Question: I have been able to create an application with Struts 2 and tiles 2.1 and complete the login action so far. Now I need to be able to click on a button and perform an action. I have configured the action-method-namespace mapping as per the guides out there but every guide has the same example and same configuration. I am having a difficult time trying to understand and troubleshoot this one.
Please check my configuration below
struts.xml
'''
<?xml version="1.0" encoding="UTF-8" ?>
<!DOCTYPE struts PUBLIC
"-//Apache Software Foundation//DTD Struts Configuration 2.3//EN"
"http://struts.apache.org/dtds/struts-2.3.dtd">
<struts>
<constant name="struts.enable.DynamicMethodInvocation" value="true" />
<constant name="struts.devMode" value="true"/>
<constant name="struts.custom.i18n.resources" value="ApplicationResources"/>
<!-- <constant name="struts.enable.SlashesInActionNames" value="true" /> -->
<constant name="struts.mapper.alwaysSelectFullNamespace" value="true" />
<package name="logindefault" extends="struts-default">
<result-types>
<result-type name="tiles" class="org.apache.struts2.views.tiles.TilesResult"/>
</result-types>
<action name="login" method="execute" class="com.schenker.ocean.actions.LoginAction">
<result name="success" type="tiles">baseLayout</result>
<result name="input">/login.jsp</result>
<result name="fail">/login.jsp</result>
</action>
</package>
<package name="default" extends="logindefault" namespace="/">
<result-types>
<result-type name="tiles" class="org.apache.struts2.views.tiles.TilesResult"/>
</result-types>
<action name="login" method="execute" class="com.schenker.ocean.actions.LoginAction">
<result name="success" type="tiles">baseLayout</result>
<result name="input">/login.jsp</result>
<result name="fail">/login.jsp</result>
</action>
</package>
<package name="dashboard" extends="logindefault" namespace="dashboard">
<result-types>
<result-type name="tiles1" class="org.apache.struts2.views.tiles.TilesResult"/>
</result-types>
<action name="getDashboard" method="getDashboard" class="com.schenker.ocean.actions.Dashboard">
<result name="success" type="tiles1">dash</result>
<result name="input">/login.jsp</result>
<result name="fail">/login.jsp</result>
</action>
</package>
</struts>
'''
tiles.xml
'''
<?xml version="1.0" encoding="UTF-8" ?>
<!DOCTYPE tiles-definitions PUBLIC
"-//Apache Software Foundation//DTD Tiles Configuration 2.0//EN"
"http://tiles.apache.org/dtds/tiles-config_2_0.dtd">
<tiles-definitions>
<definition name="baseLayout" template="/baseLayout.jsp">
<put-attribute name="title" value="Template"/>
<put-attribute name="header" value="/header.jsp"/>
<put-attribute name="leftmenu" value="/leftmenu.jsp"/>
<put-attribute name="body" value=""/>
<put-attribute name="footer" value="/footer.jsp"/>
</definition>
<definition name="dash" extends="baseLayout">
<put-attribute name="title" value="dash"/>
<put-attribute name="body" value="/viewBody.jsp"/>
</definition>
<definition name="assign" extends="baseLayout">
<put-attribute name="title" value="Assign"/>
<put-attribute name="body" value="/assignBody.jsp"/>
</definition>
</tiles-definitions>
'''
left menu.jsp
'''
<%@ taglib prefix="c" uri="http://java.sun.com/jsp/jstl/core"%>
<%@ taglib prefix="s" uri="/struts-tags"%>
<%@ page language="java" contentType="text/html; charset=ISO-8859-1"
pageEncoding="ISO-8859-1"%>
<!DOCTYPE HTML PUBLIC "-//W3C//DTD HTML 4.01 Transitional//EN"
"http://www.w3.org/TR/html4/loose.dtd">
<html>
<head>
<meta http-equiv="Content-Type" content="text/html; charset=UTF-8">
<link rel="stylesheet" type="text/css" HREF="css/styles.css">
</head>
<body>
<table width="20%" align="left">
<s:form name="searchForm" action="dashboard/getDashboard" method="post">
<tr>
<th align="center" colspan="2">Search</th>
</tr>
<tr>
<td colspan="1"><s:textfield size="20" maxlength="20" name="stt" key="label.stt"></s:textfield> </td>
</tr>
<!-- <tr>
</tr> -->
<tr>
<td colspan="1"><s:textfield size="20" maxlength="20" name="hawb" key="label.hawb"></s:textfield> </td>
</tr>
<!-- <tr>
</tr> -->
<tr>
<td colspan="1"><s:textfield size="20" maxlength="20" name="chi" key="label.chi"></s:textfield> </td>
</tr>
<!-- <tr>
</tr> -->
<tr>
<td colspan="1"><s:textfield size="20" maxlength="20" name="invoice" key="label.invoice"></s:textfield> </td>
</tr>
<!-- <tr>
</tr> -->
<tr>
<td colspan="1"><s:textfield size="20" maxlength="20" name="shipment" key="label.shipment"></s:textfield> </td>
</tr>
<!-- <tr>
</tr> -->
<tr>
<td align="right" style="padding-top: 2px;" colspan="2"><s:submit key="label.search" method="getDashboard" ></s:submit> </td>
</tr>
</s:form>
</table>
</body>
</html>
'''
folder structure

I have been trying for the past few days so please help me out without telling me to go check google.. I keep getting this
> no dashboard/getDashboard action configured in namespace /
Why?
I tried moving the 'getDashboard' action declaration to 'logindefault' and 'default' packages.
It gives me different ways of saying the same thing.
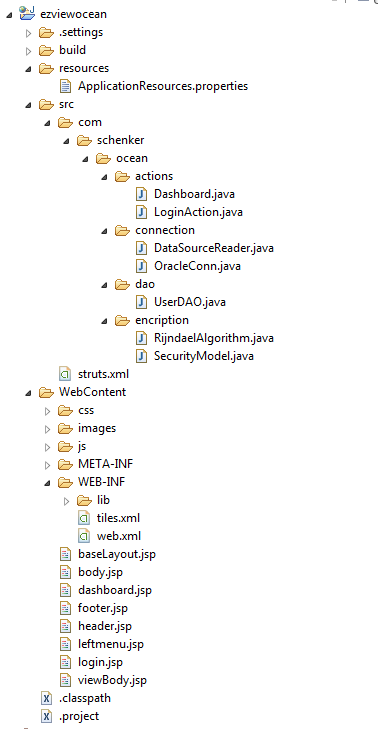
Answer: You are doing strange things, but your main problem is that you need to specify the namespace separately, then instead of
'''
<s:form action="dashboard/getDashboard" method="post">
'''
use
'''
<s:form action="getDashboard" namespace="dashboard" method="post">
'''
After that, you are using a login action in '""' namespace and another one in '"/"' namespace, redefining exactly the same 'tiles' result that you are inheriting because of 'extends="logindefault"', starting action names with 'get', using 'alwaysSelectFullNamespace' in a strange way, enabling DMI, that is discouraged, without actually needing to use it, etc.
Change also
'''
<s:submit key="label.search" method="getDashboard" ></s:submit>
'''
to
'''
<s:submit key="label.search" />
'''
Because you've already defined the 'getDashboard' method as the one to call when calling the 'getDashboard' action.
My 2 cents: If I were you I'd restart from scratch, without tiles, making a clean, full working small project with 3-4 pages to use as future reference. And please, remove those tutorial sites from the bookmarks...